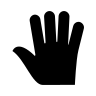
Cursor type: grab
OS/theme: linux-bibata
Variant: black